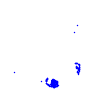
Particle: electron